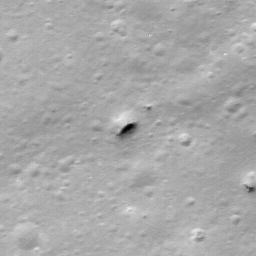
Pit: Stevinus 18
Host crater: Stevinus
Host type: impact_melt
Lunar coordinates: latitude -32.123, longitude 54.875